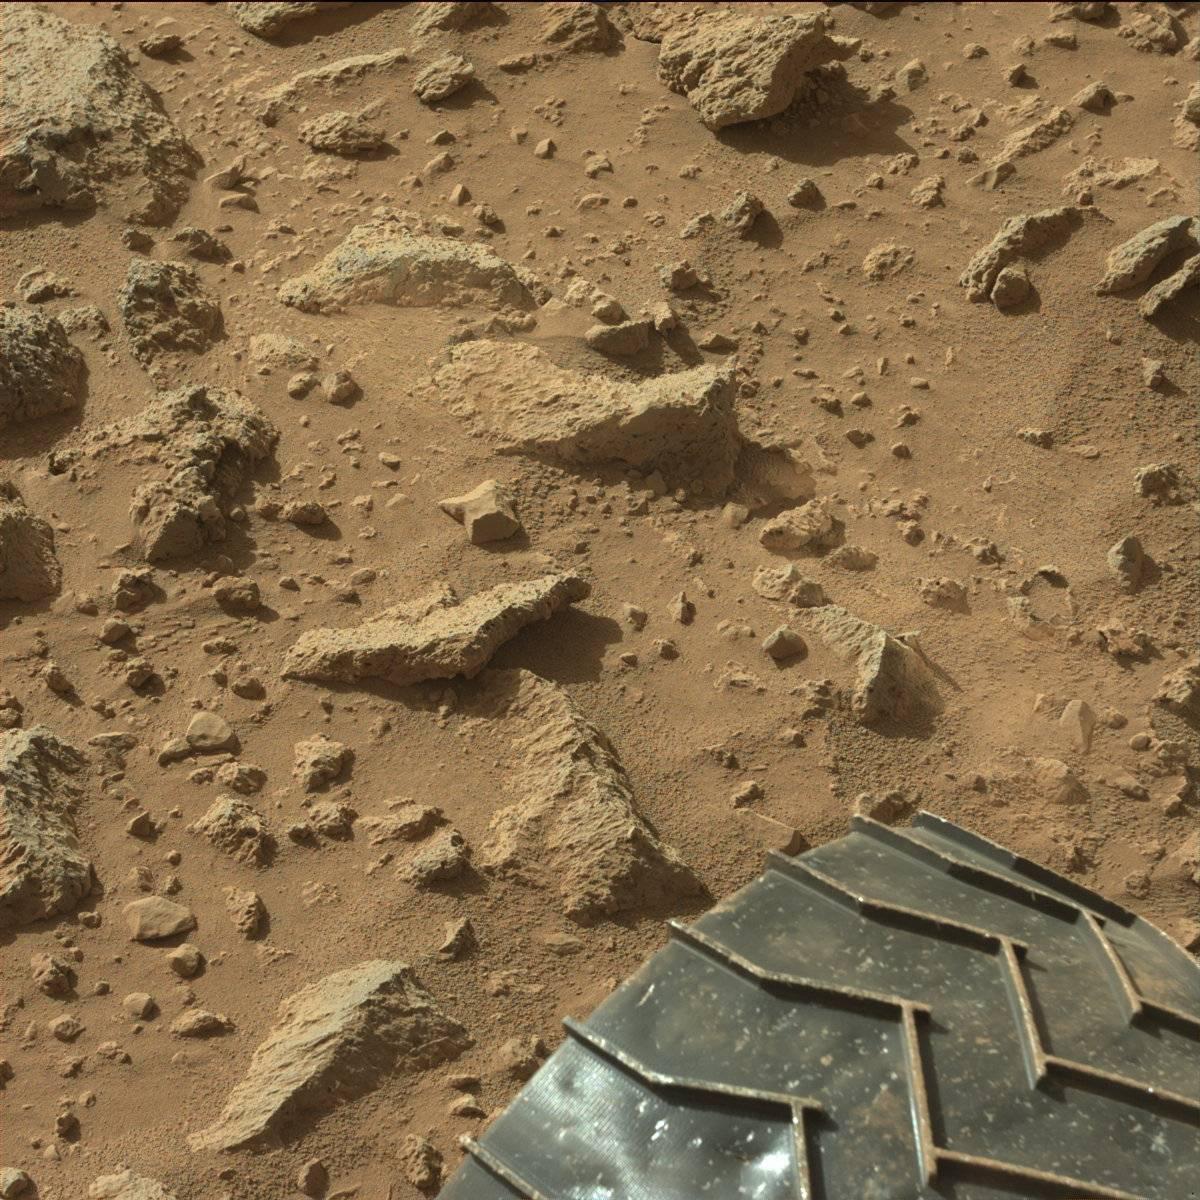
Terrain classes present: Bedrock, Rover, Sand / Soil